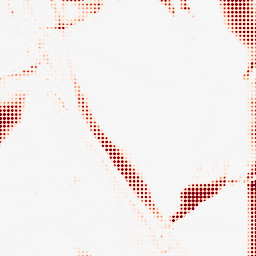
Category: morphological
Decomposition family: morphological_rect
Decomposition parameters: operation: opening
width: 50
height: 3
Upsampling method: sinc_hamming
Upsampling parameters: scale: 8
kernel_size: 4
Upsampling scale: 8